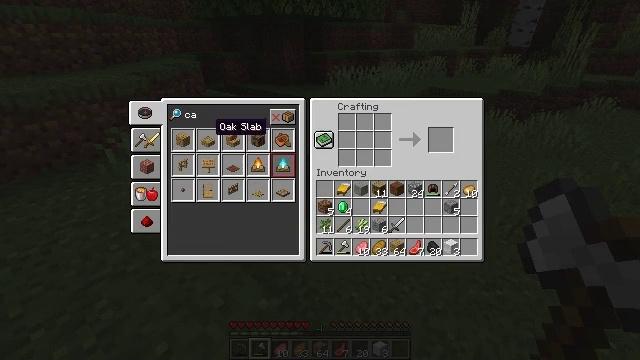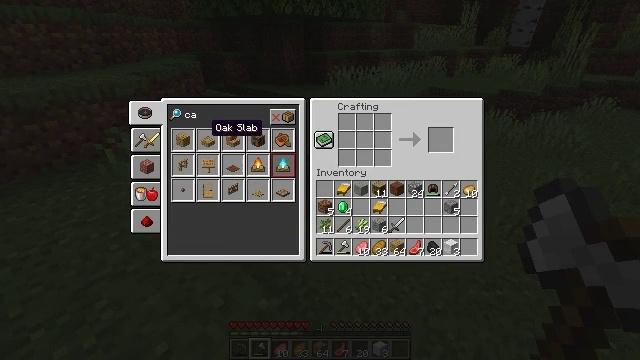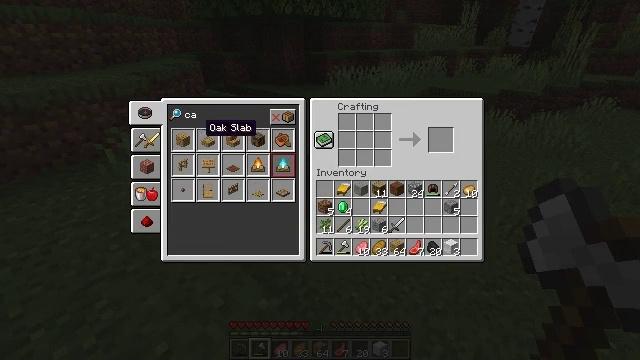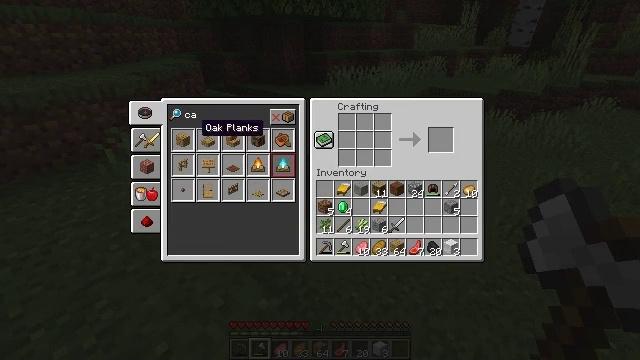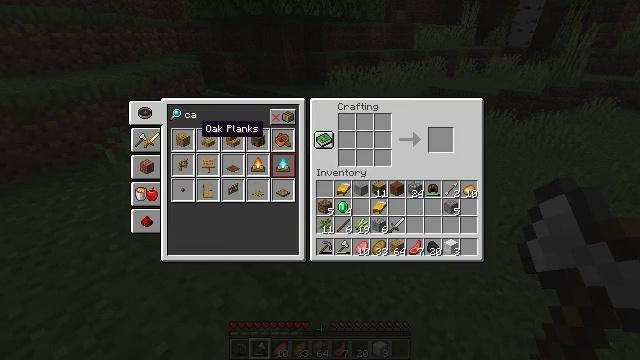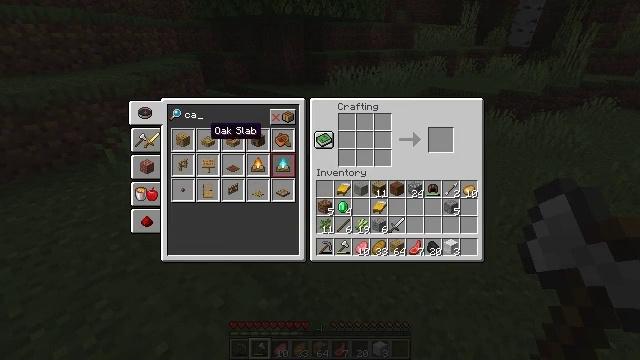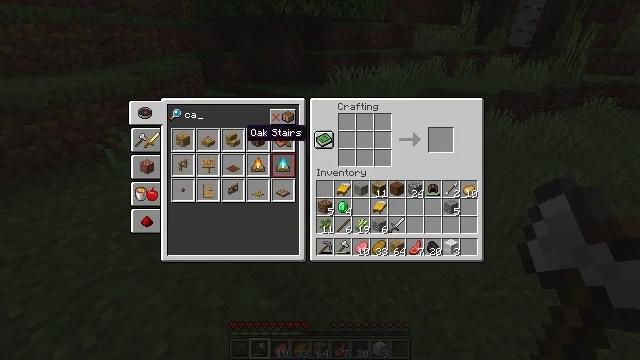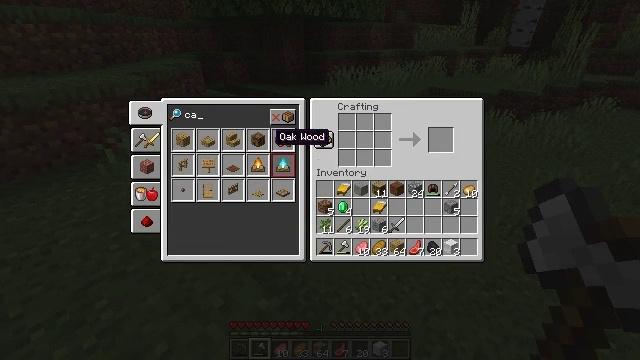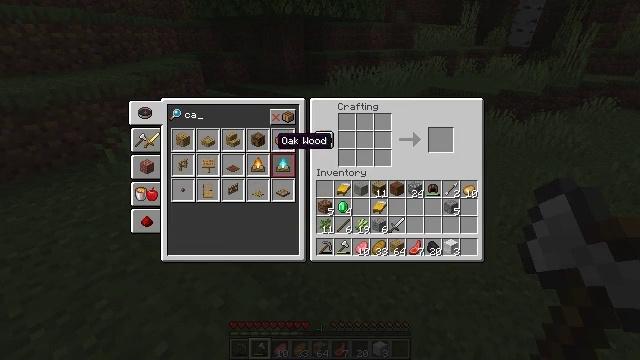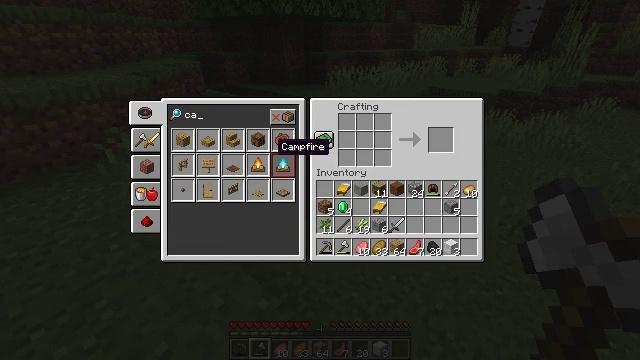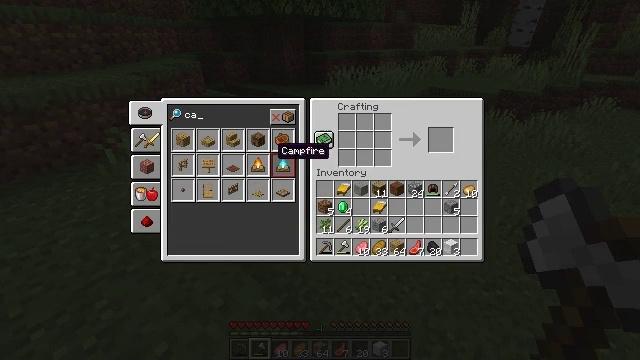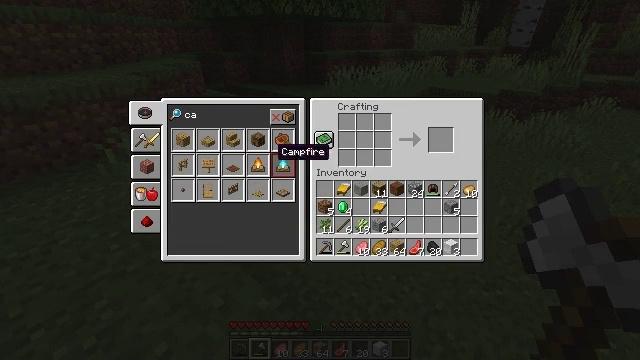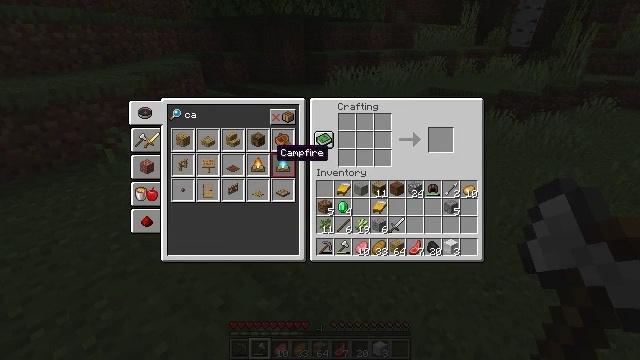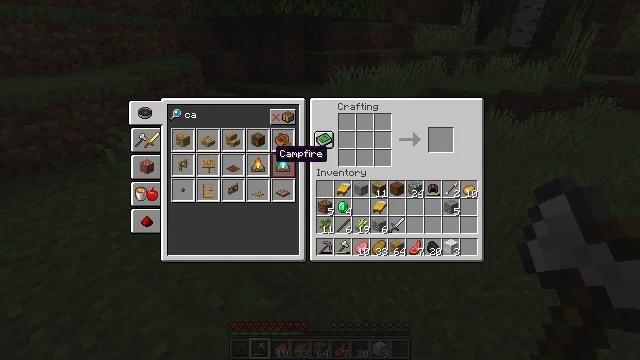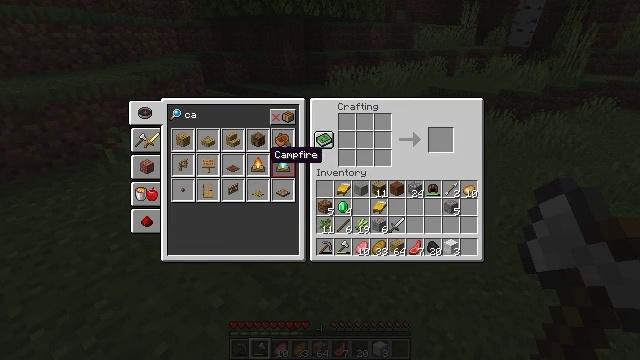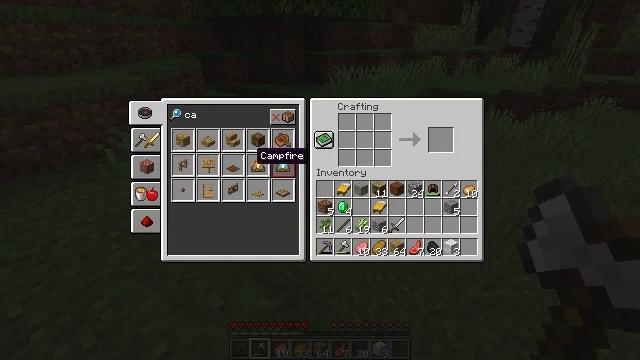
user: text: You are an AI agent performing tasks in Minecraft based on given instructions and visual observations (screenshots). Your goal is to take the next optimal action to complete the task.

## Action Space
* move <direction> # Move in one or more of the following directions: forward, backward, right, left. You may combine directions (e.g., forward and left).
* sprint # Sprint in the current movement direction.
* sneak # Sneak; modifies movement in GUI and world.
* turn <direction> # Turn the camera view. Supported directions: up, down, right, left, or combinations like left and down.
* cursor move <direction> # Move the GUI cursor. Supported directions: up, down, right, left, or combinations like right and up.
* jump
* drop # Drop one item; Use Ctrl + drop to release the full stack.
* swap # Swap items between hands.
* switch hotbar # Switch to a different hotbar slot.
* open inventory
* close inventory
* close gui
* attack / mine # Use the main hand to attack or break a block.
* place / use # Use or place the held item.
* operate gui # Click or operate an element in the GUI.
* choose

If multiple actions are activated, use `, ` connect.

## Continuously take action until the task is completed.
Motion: motion action
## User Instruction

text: Craft the campfire on the crafting table.
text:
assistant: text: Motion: no_op
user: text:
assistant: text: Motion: no_op
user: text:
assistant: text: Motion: no_op
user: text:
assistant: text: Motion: no_op
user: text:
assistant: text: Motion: cursor move right
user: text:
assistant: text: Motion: cursor move right
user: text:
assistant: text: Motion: cursor move right
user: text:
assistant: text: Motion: no_op
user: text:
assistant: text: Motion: no_op
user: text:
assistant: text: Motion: no_op
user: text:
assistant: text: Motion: no_op
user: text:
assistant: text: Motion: no_op
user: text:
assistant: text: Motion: no_op
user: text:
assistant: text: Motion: no_op
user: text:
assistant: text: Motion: cursor move left
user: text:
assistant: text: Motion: no_op
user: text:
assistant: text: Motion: no_op
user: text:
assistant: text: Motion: operate gui
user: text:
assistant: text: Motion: operate gui
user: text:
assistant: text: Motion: no_op
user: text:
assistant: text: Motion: no_op
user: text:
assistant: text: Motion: no_op
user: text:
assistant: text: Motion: no_op
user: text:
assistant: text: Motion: no_op
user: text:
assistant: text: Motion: cursor move right
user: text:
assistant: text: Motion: cursor move right and up
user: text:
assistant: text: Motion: cursor move right and up
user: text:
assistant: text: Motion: no_op
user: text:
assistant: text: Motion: no_op
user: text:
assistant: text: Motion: sneak